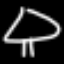
Label: mushroom